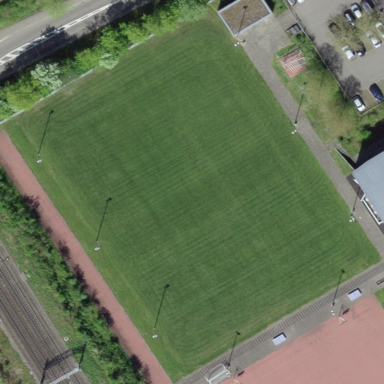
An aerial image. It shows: Soccer pitch for leisureland activities.